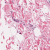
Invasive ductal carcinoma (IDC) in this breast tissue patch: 0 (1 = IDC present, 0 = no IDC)